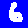
Digit: 6